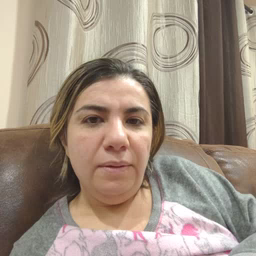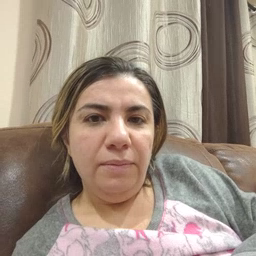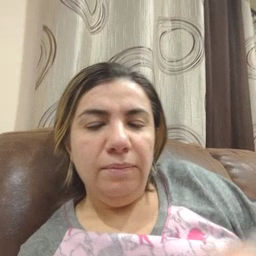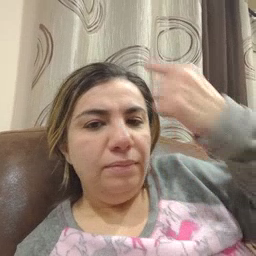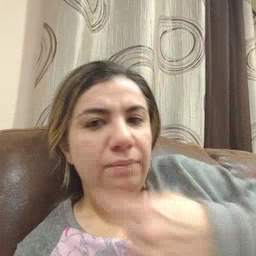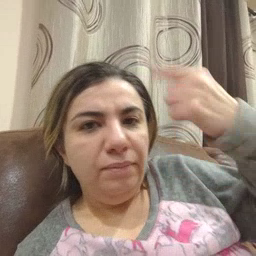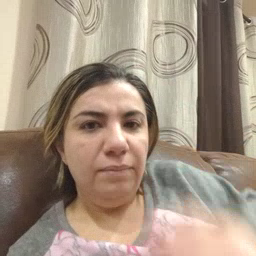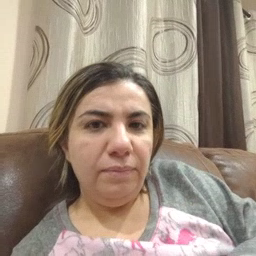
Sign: face